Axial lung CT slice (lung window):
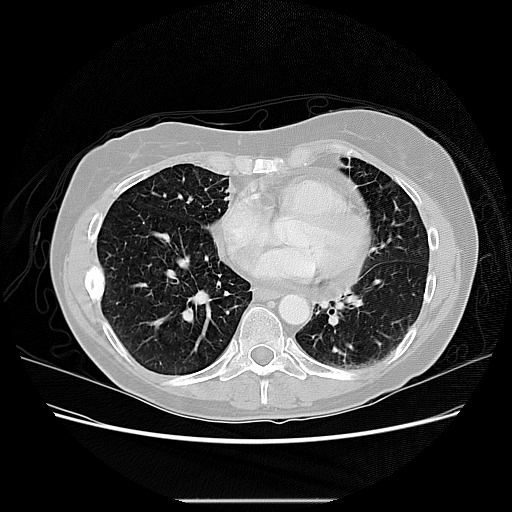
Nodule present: no